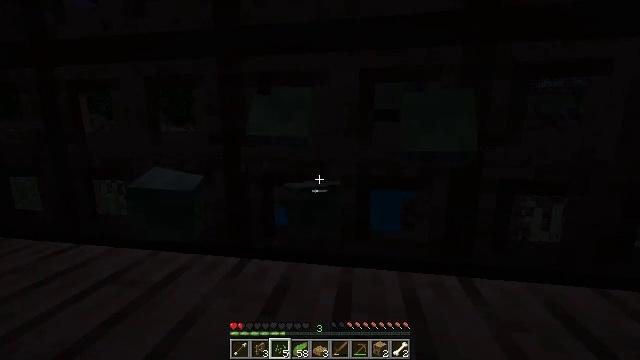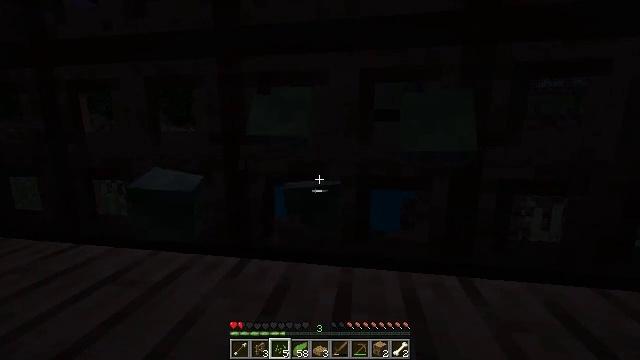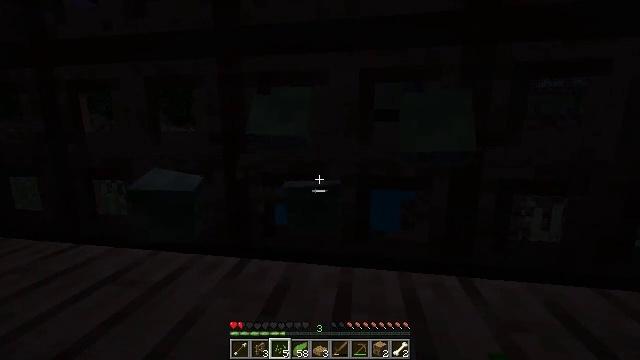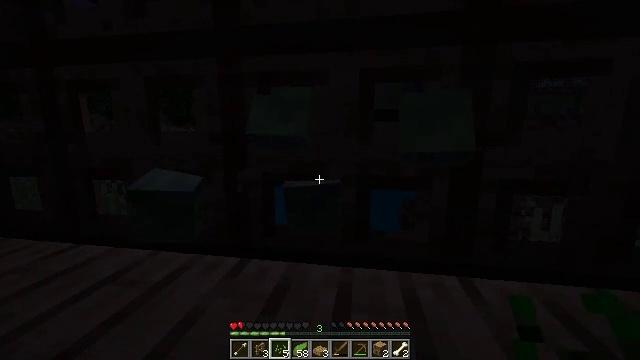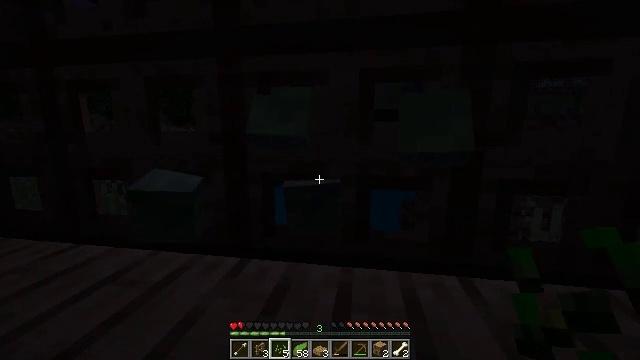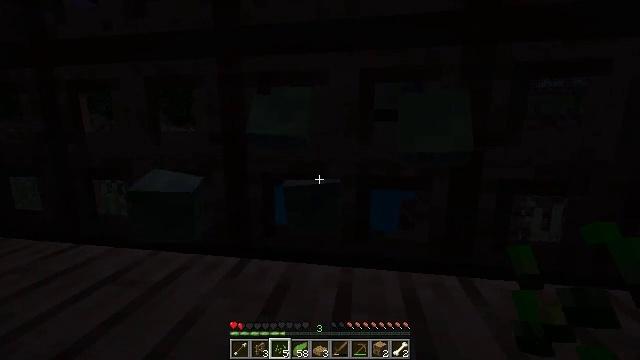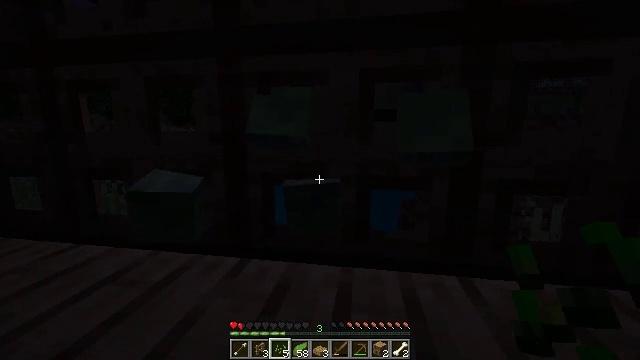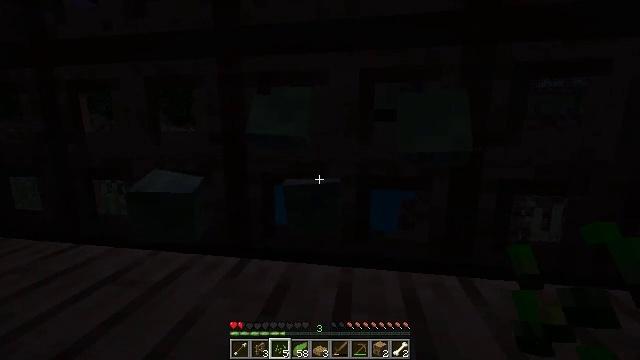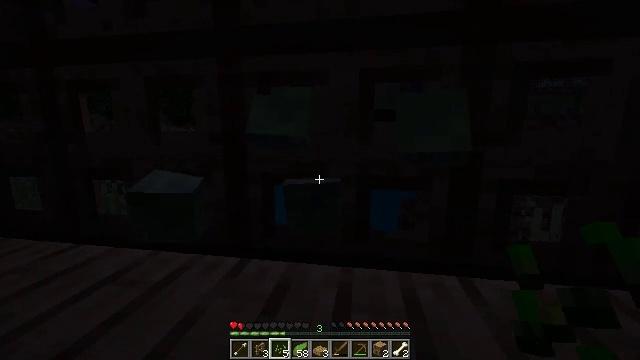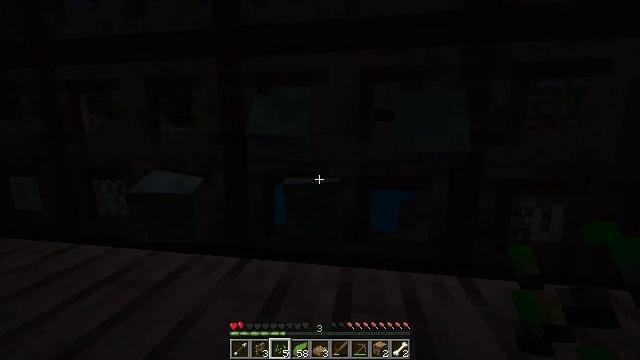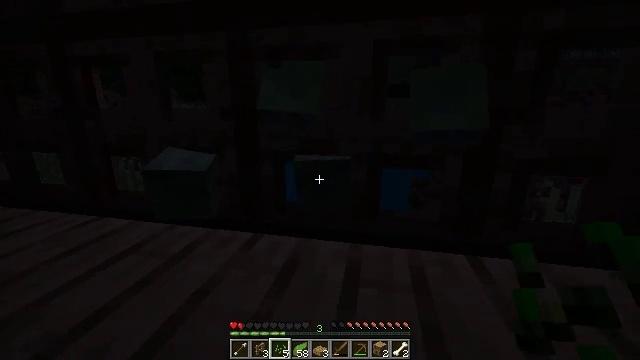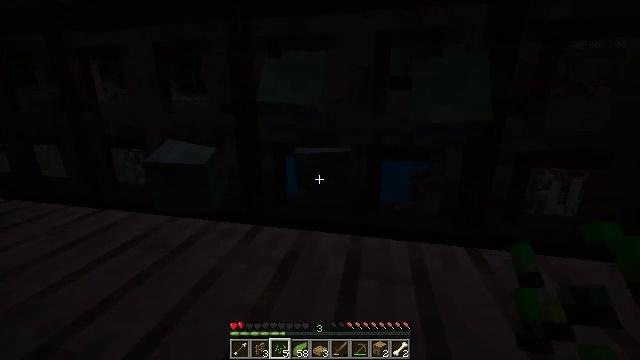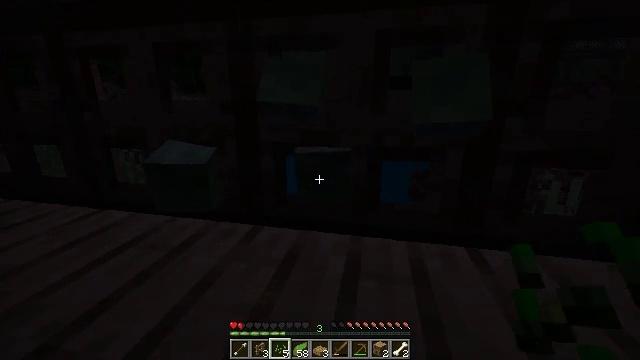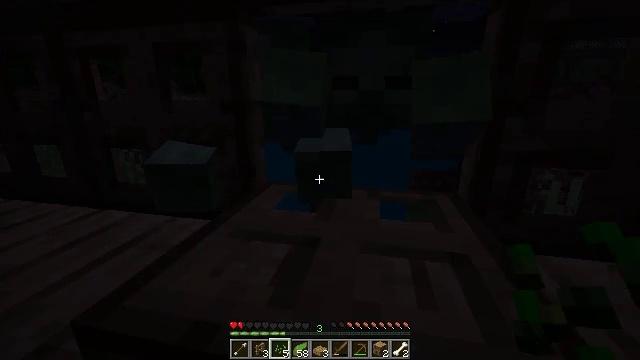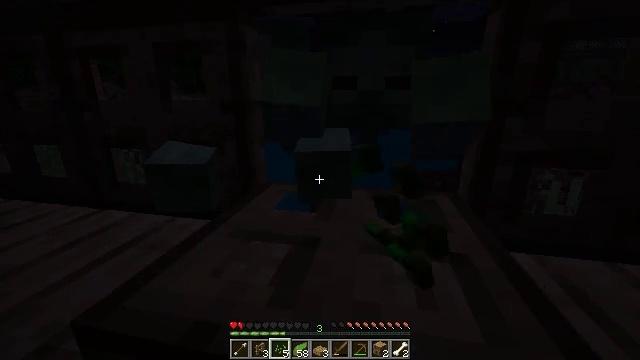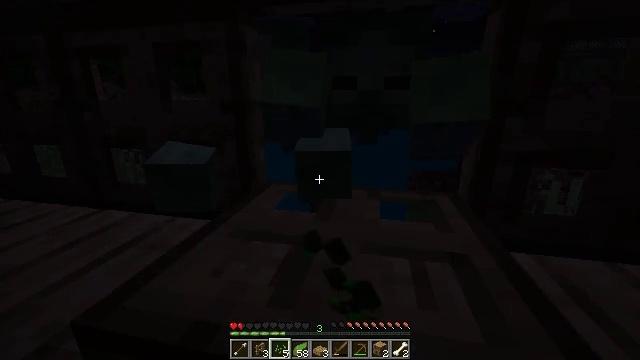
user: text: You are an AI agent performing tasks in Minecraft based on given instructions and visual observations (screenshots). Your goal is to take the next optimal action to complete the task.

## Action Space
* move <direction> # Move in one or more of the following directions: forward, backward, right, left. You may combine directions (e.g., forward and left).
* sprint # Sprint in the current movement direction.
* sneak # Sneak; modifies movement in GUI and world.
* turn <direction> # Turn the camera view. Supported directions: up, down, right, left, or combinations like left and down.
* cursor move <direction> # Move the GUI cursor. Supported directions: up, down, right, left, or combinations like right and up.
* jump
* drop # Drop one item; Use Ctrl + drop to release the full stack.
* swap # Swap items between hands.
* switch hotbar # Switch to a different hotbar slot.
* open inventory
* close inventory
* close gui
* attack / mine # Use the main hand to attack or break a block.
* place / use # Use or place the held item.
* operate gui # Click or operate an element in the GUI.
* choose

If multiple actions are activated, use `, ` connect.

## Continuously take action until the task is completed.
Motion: motion action
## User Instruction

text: Hunt the zombie.
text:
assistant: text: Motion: no_op
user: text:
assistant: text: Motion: no_op
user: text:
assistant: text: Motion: no_op
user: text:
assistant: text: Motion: no_op
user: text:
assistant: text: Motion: no_op
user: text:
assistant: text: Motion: no_op
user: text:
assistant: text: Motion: no_op
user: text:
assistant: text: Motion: no_op
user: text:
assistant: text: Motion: no_op
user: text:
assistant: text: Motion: turn left and down
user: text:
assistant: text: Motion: turn down
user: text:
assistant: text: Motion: no_op
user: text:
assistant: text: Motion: use / place
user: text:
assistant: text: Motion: use / place
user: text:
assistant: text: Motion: use / place
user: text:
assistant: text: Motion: use / place
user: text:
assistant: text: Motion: no_op
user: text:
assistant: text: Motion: no_op
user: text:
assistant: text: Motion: no_op
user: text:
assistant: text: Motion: no_op
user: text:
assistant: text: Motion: turn right and up
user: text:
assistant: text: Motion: turn right and up
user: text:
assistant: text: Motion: turn right and up
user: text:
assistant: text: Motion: no_op
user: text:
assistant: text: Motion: attack / mine
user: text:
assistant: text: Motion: attack / mine
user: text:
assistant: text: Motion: attack / mine
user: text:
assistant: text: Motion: no_op
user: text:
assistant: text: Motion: attack / mine
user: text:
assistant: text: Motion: attack / mine